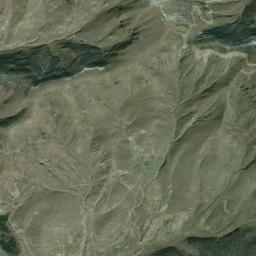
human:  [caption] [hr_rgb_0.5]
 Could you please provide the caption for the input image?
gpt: There is the mountain of uneven .

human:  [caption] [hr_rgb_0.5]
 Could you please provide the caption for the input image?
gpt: Seventy percent of the area on this mountain is bare orange-red land .

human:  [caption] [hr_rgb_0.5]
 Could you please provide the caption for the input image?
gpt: The mountain is full of green plants .

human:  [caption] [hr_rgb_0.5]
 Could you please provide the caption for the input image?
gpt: The mountain has a rugged surface and its rocks are yellow .

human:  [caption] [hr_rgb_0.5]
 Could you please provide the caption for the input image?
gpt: There are some ridges on the mountain .